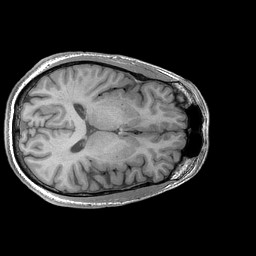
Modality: T1w
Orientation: axial
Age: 31
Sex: male
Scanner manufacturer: ge
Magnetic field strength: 3 T
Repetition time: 0.0073 s
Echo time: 0.003 s